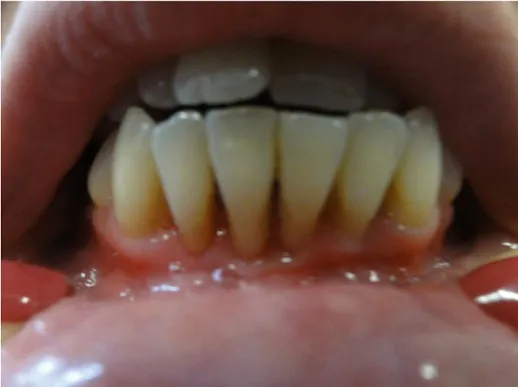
(A) Clinical findings. Exposed root surfaces of the teeth 33-43 due to severe gingivitis and periodontitis in an age of 24 years.
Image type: medical_photograph (other_medical_photograph)